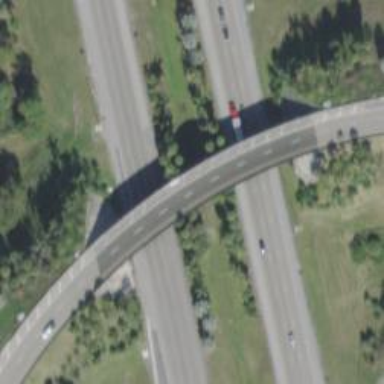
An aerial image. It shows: Motorway link bridge.